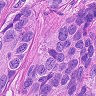
Metastatic tissue present: yes